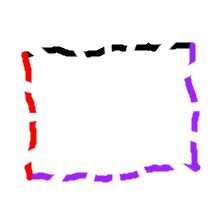
Shape: rectangle